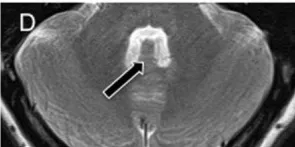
(D) Axial T2-weighted magnetic resonance image showing nodulus (black arrow) and fourth ventricle in a healthy age-matched control.
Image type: radiology (mri)